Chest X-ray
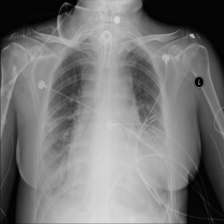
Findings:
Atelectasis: negative
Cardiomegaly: negative
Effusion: positive
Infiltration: positive
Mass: negative
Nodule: negative
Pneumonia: negative
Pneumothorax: negative
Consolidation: negative
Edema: negative
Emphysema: negative
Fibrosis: negative
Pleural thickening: positive
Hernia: negative